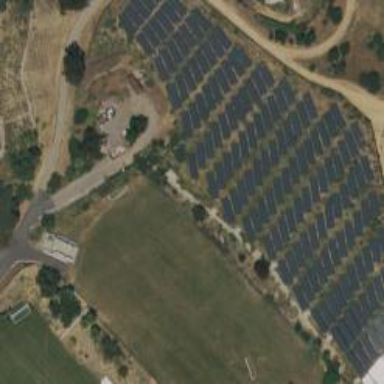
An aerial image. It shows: Solar power plant using photovoltaic technology.